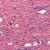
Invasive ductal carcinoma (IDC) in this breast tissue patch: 0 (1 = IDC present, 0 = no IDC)